Question: In Glade (version 3.8.5 as I am targetting gtk 2.24), I have created a label that sits in a row of a vbox. I have set the background color of the label (in Attributes) to blue, and the label appears to fill the entire row. But the blue background only extends as far as the text extent, not the entire width of the label.
How can I make the blue bar extend to the edges of the panel?
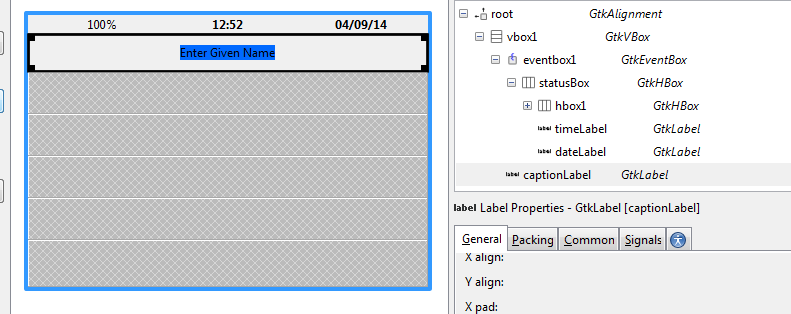
Answer: I read a while ago that Gtk labels don't actually have a color of their own, but they take whatever color their background widget has. I don't remember the source of this piece of information, but I do remember the solution, which is to put the label in a Gtk EventBox and change the color of said EventBox. I tested this solution in my gtk project with good results.
This is the function I use to change the color of the EventBox, by the way I'm using slightly older versions of Gtk and Glade, and I'm using C++ so if you're working with C you'll have to find the C equivalents of every function:
'''
void GuiUtil::changeColor(Gtk::Widget* widget, double r, double g, double b) {
Glib::RefPtr<Gdk::Colormap> colormap = widget->get_colormap();
Glib::RefPtr<Gtk::Style> style = widget->get_style()->copy();
// STATE_NORMAL (most of the time)
{
Gdk::Color color;
color.set_rgb_p(r,g,b);
colormap->alloc_color(color);
style->set_bg(Gtk::STATE_NORMAL, color);
}
// STATE_PRELIGHT (when mouse hovers)
{
Gdk::Color color;
color.set_rgb_p(r*0.9,g*0.9,b*0.9);
colormap->alloc_color(color);
style->set_bg(Gtk::STATE_PRELIGHT, color);
}
// STATE_ACTIVE (when clicked)
{
Gdk::Color color;
color.set_rgb_p(r*0.8,g*0.8,b*0.8);
colormap->alloc_color(color);
style->set_bg(Gtk::STATE_ACTIVE, color);
}
widget->set_style(style);
}
'''
As far as I know there isn't a way of doing this with Glade only.